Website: walmart
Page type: store-pickup
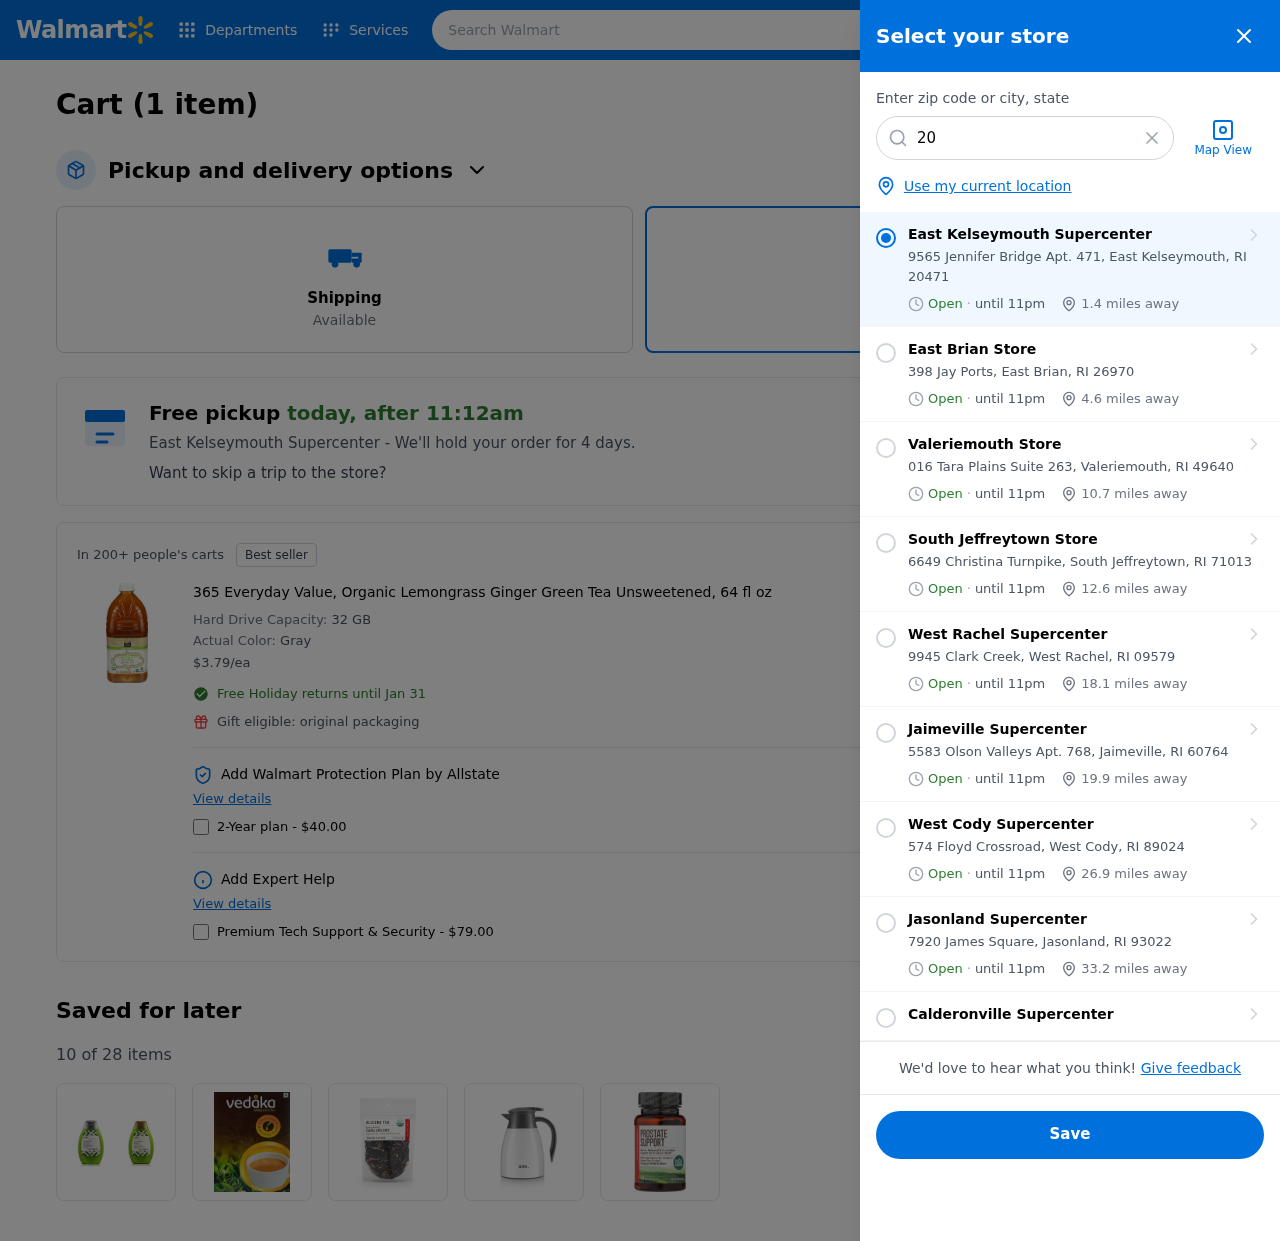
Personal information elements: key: PII_CITY
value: East Kelseymouth
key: PII_CITY
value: East Kelseymouth Supercenter
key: PII_CITY_STATE_ZIP
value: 9565 Jennifer Bridge Apt. 471, East Kelseymouth, RI 20471
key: PII_LOCATION1_CITY
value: East Brian Store
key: PII_LOCATION1_CITY_STATE_ZIP
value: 398 Jay Ports, East Brian, RI 26970
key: PII_LOCATION2_CITY
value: Valeriemouth Store
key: PII_LOCATION2_CITY_STATE_ZIP
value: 016 Tara Plains Suite 263, Valeriemouth, RI 49640
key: PII_LOCATION3_CITY
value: South Jeffreytown Store
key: PII_LOCATION3_CITY_STATE_ZIP
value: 6649 Christina Turnpike, South Jeffreytown, RI 71013
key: PII_LOCATION4_CITY
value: West Rachel Supercenter
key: PII_LOCATION4_CITY_STATE_ZIP
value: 9945 Clark Creek, West Rachel, RI 09579
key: PII_LOCATION5_CITY
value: Jaimeville Supercenter
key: PII_LOCATION5_CITY_STATE_ZIP
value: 5583 Olson Valleys Apt. 768, Jaimeville, RI 60764
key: PII_LOCATION6_CITY
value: West Cody Supercenter
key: PII_LOCATION6_CITY_STATE_ZIP
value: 574 Floyd Crossroad, West Cody, RI 89024
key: PII_LOCATION7_CITY
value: Jasonland Supercenter
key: PII_LOCATION7_CITY_STATE_ZIP
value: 7920 James Square, Jasonland, RI 93022
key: PII_LOCATION8_CITY
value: Calderonville Supercenter
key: PII_POSTCODE
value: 20471
Product elements: key: PRODUCT1_NAME
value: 365 Everyday Value, Organic Lemongrass Ginger Green Tea Unsweetened, 64 fl oz
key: PRODUCT1_PRICE
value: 3.79
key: PRODUCT1_DESC
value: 32 GB
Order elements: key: ORDER_NUM_ITEMS
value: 1
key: ORDER_NUM_ITEMS
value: Cart (1 item)
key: ORDER_DELIVERY_DATE
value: today, after 11:12am
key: ORDER_ITEM1_QUANTITY
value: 1
Search elements: key: HEADER_SEARCH
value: Search Walmart
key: SEARCH_LOCATION
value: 20471